Question: I've been trying to delete this extremely stubborn folder and nothing seems to work. First I tried the disk cleanup tool in the windows control panel, then CCleaner, and finally followed by a barrage of cmd tricks. I think one of the sub-files located under System32 is corrupt, because when I go to delete it normally I get the "The system could not find the specified item..." error. I even tried taking ownership of all files and folders within Windows.old, but was STILL denied access! Please help!
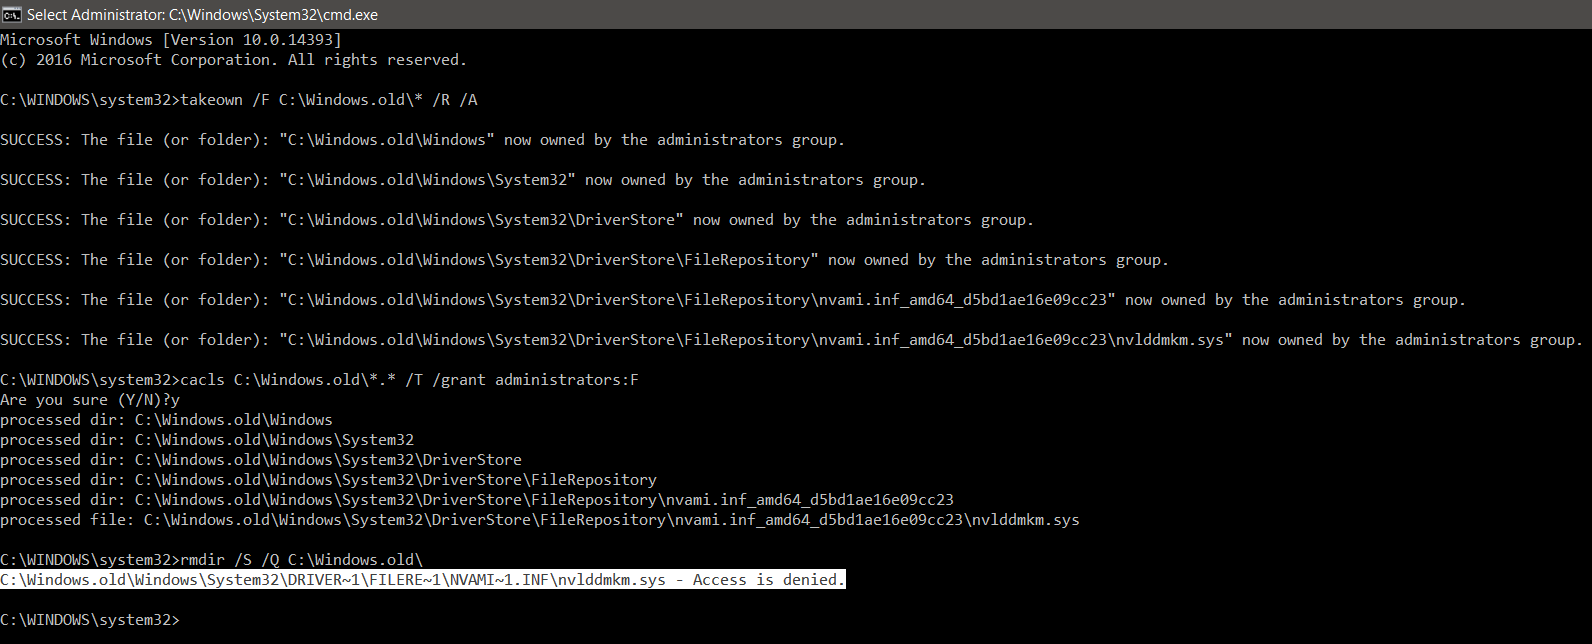
Answer: It's pretty simple to remove:
- - - -
If you've made all these attempts to remove it already though, you may have broken Windows ability to remove the folder.